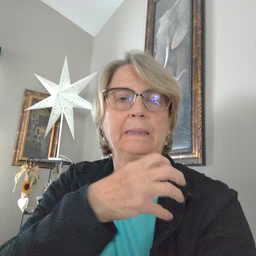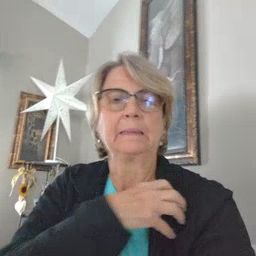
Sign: police